Question: Hey, I am new to asp and I would like to ask you for some help. I built store with MvcMusicStore tutorial help. Now I want to add a View to manage orders which will display just OrderID (in Index View), then more info in Details View. Info will come from table which looks like this:

When I list OrderID, its multiplying because each product creates new record with the same OrderID in the table. Is there any way to display each Id just once?
Then I tried to display more info in Detaild View but I failed again. I used this code in Controller:
'''
public ActionResult Details(int id)
{
var orderdetail = storeDB.OrderDetails.Single(a => a.Order.OrderId == id);
return View(orderdetail);
}
'''
but obviously it wont work because only one element can be displayed. I also tried with foreach loop in Details.aspx but I was getting some IEnumerables-related error. Any advice is welcome, sorry for newbie question and bad English. Thank you.
Edit: Here is Controller's code for Index View (Product in my table equals Album in tutorial):
'''
public ActionResult Index()
{
var manageorders = storeDB.OrderDetails
.Include("Product").Include("Order")
.ToList();
return View(manageorders);
}
'''
And Details View code:
'''
<%@ Page Title="" Language="C#" MasterPageFile="~/Views/Shared/MasterPage.Master" Inherits="System.Web.Mvc.ViewPage<ss.Models.OrderDetail>" %>
'''
Index
'''
<div id="style3">manage orders</div>
<div id="style1">
<table>
<tr>
<th></th>
<th>
user
</th>
<th>
data
</th>
<th>
product
</th>
<th>
quantity
</th>
</tr>
<% foreach (var item in Model) { %>
<tr>
<td>
<%: Html.ActionLink("Edit", "Edit", new { id=item.Order.OrderId }) %> |
<%: Html.ActionLink("Details", "Delete", new { id=item.Order.OrderId })%>
</td>
<td>
<%: item.Order.Username %>
</td>
<td>
<%: item.Order.OrderDate %>
</td>
<td>
<%: item.Quantity %>
</td>
<td>
<%: item.Quantity %>
</td>
</tr>
<% } %>
'''
'''
<p>
<%: Html.ActionLink("Create New", "Create") %>
</p>
'''
And error I am recieving:
> Compiler Error Message: CS1579: foreach statement cannot operate on variables of type 'ss.Models.OrderDetail' because 'ss.Models.OrderDetail' does not contain a public definition for 'GetEnumerator'
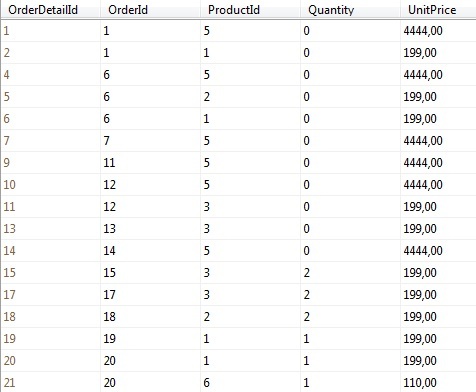
Answer: 'Single()' will throw an exception if there's more than 1 element in the sequence, so the error here is because each Order can have many OrderDetails (this is your IEnumerable-ish error). If you wanted to select the first match, when there could be many, use the First() method, which won't throw if there's more than one.
It depends really what your controller is working with - Orders or OrderDetails. This would be the difference between 'Orders/Details/1' and 'OrderDetails/Details/1', where the first would be focussing on the whole order and all of its details, and the second would be looking at one specific line.
If you wanted to work with the order - which it looks like you're going for - then you'd need a reference of some kind from the Order to its collection of OrderDetails. If you're using something like Entity Framework like in the MusicStore tutorial, then you'll get this collection as part of your entity model. You would pass the Order to the view, and could then access the OrderDetails collection in a for each or similar loop e.g.
'''
public ActionResult details(int id)
{
Order viewModel = storeDb.Orders.Single(o => o.Id = id);
return View(viewModel);
}
'''
This wouldn't throw if Id is the unique per order, because there is only a single match (not many). Your view could then have something like:
'''
<ul>
<% foreach (OrderDetails od in Model.OrderDetails) { %>
<li><%: od.UnitPrice %> (Or whatever information you wanted to show) </li>
<% } %>
</ul>
'''
I'm assuming you would be using a strongly typed view of type Order, otherwise you'd have to work with ViewData, but it looks from your question like you're happy enough with those concepts already.
Edit - adding more...
1.The typing of your page is causing you some problems, make sure you are clear in your own mind exactly what your Model is. If you are passing in a list - like you would in an Index action - you need a page that inherits ViewPage> (you can see this in the <%@ Page %> declaration at the top of the page). If you're going to write code like "for each... in model", that would imply that your model must contain more than one thing. This is where your "GetEnumerator" error message is from.
Your view as posted inherits ViewPage, i.e. the model is a single object, not a collection of objects, and so "for each ... in model" has no sensible meaning. The type of your View should be the same as the type being passed down by your controller. Your Index method passes a List, and List is an example of an IEnumerable. Your details however passes a single YourModelClass.
2.The error message "Compiler Error Message: CS1061: 'ss.Models.OrderDetail' does not contain a definition for 'OrderDetails'" - check your model, if there are relationships (foreign keys etc) between your tables, they should be joined on the model diagram, and you'd normally have navigation properties as well. The fact that you're getting this message means that something in that isn't there.
3.I'd suggest it might be worth checking out some of the videos, as the explanations are quite handy. Try some of the videos at <URL> . I Joe Stagner's "For the rest of us" series are very good, and as a starting point Stephen Walther's "Creating a Movie DB Application" would help, as it shows this kind of thing.